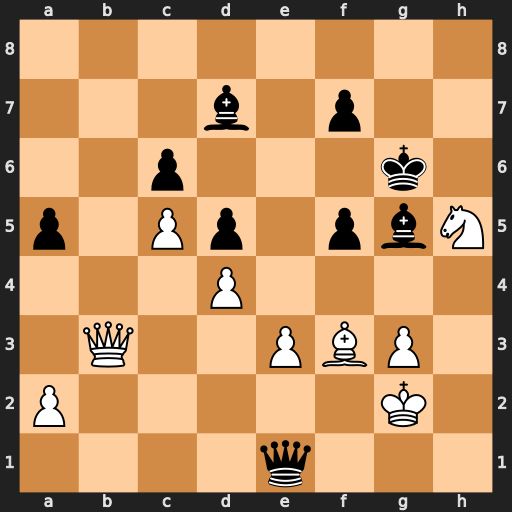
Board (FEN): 8/3b1p2/2p3k1/p1Pp1pbN/3P4/1Q2PBP1/P5K1/4q3
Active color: w
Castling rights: -
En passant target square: -
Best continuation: Qb8 Qd2+ Kh3 f4+ g4 Bxg4+ Kxg4